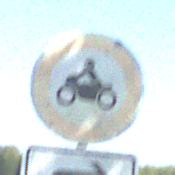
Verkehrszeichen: VerbotKraftraeder
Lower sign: RichtungsangabeDurchPfeile5
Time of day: Midday
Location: Outdoor (Nature)
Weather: Clear
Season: NotSpecified
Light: Natural